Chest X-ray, AP view. Patient: 34 years old, sex M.
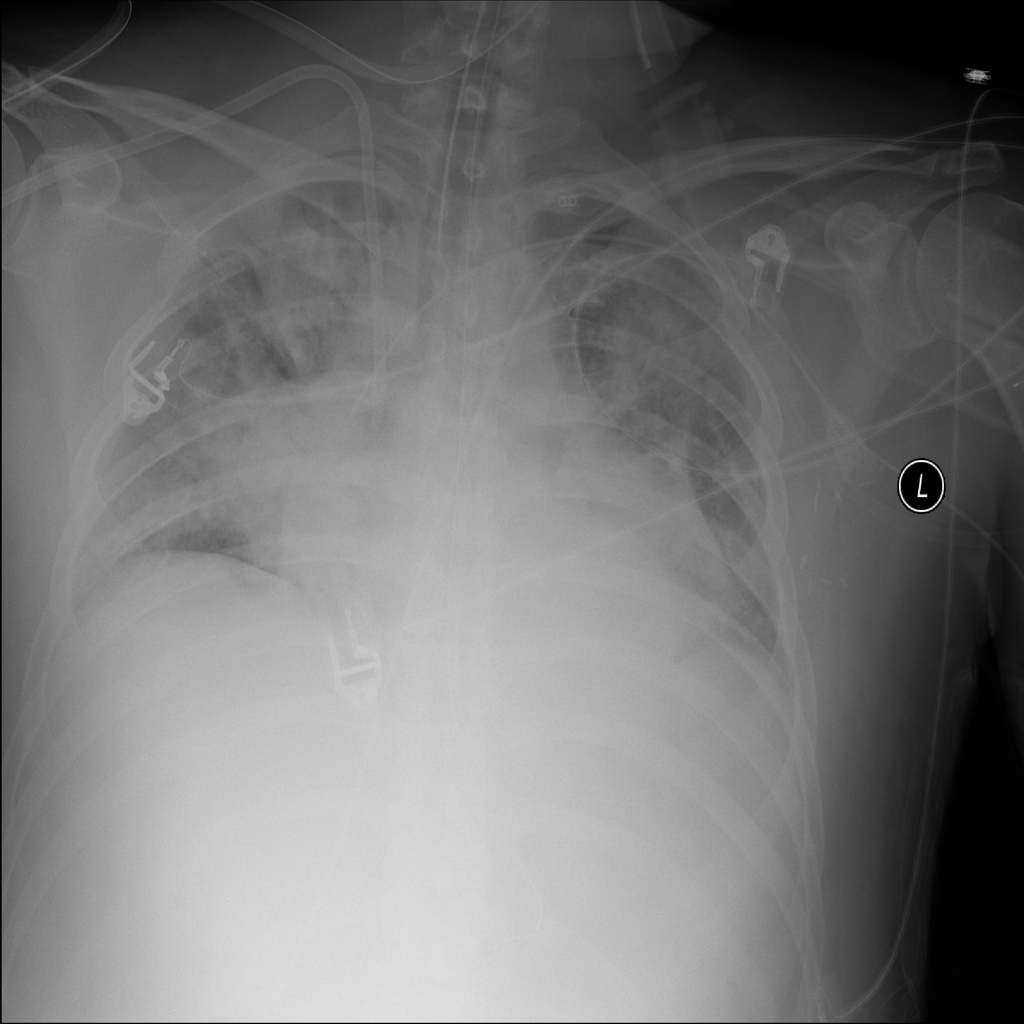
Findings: Edema, Pneumonia